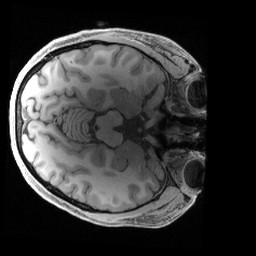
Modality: T1w
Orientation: axial
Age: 22
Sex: female
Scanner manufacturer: siemens
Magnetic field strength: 3 T
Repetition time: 2.4 s
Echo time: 0.00241 s